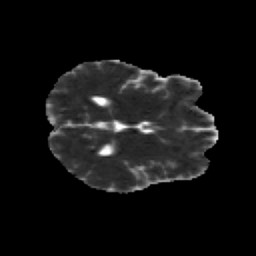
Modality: MD
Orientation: axial
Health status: healthy
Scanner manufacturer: siemens
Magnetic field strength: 3 T
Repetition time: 12 s
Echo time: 0.092 s